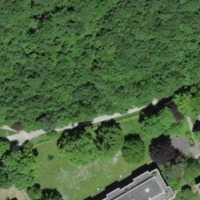
EUNIS habitat code: 55
Species observed at this site:
Lonicera acuminata